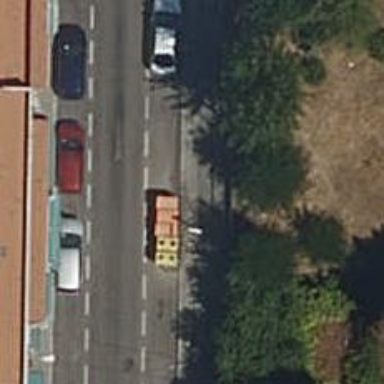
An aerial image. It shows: Recycling container for recycling.